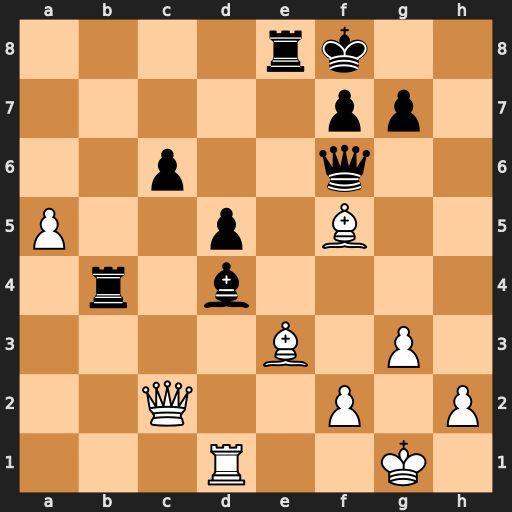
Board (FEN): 4rk2/5pp1/2p2q2/P2p1B2/1r1b4/4B1P1/2Q2P1P/3R2K1
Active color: w
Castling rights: -
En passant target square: -
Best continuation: Bxd4 Rxd4 Qc5+